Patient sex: M
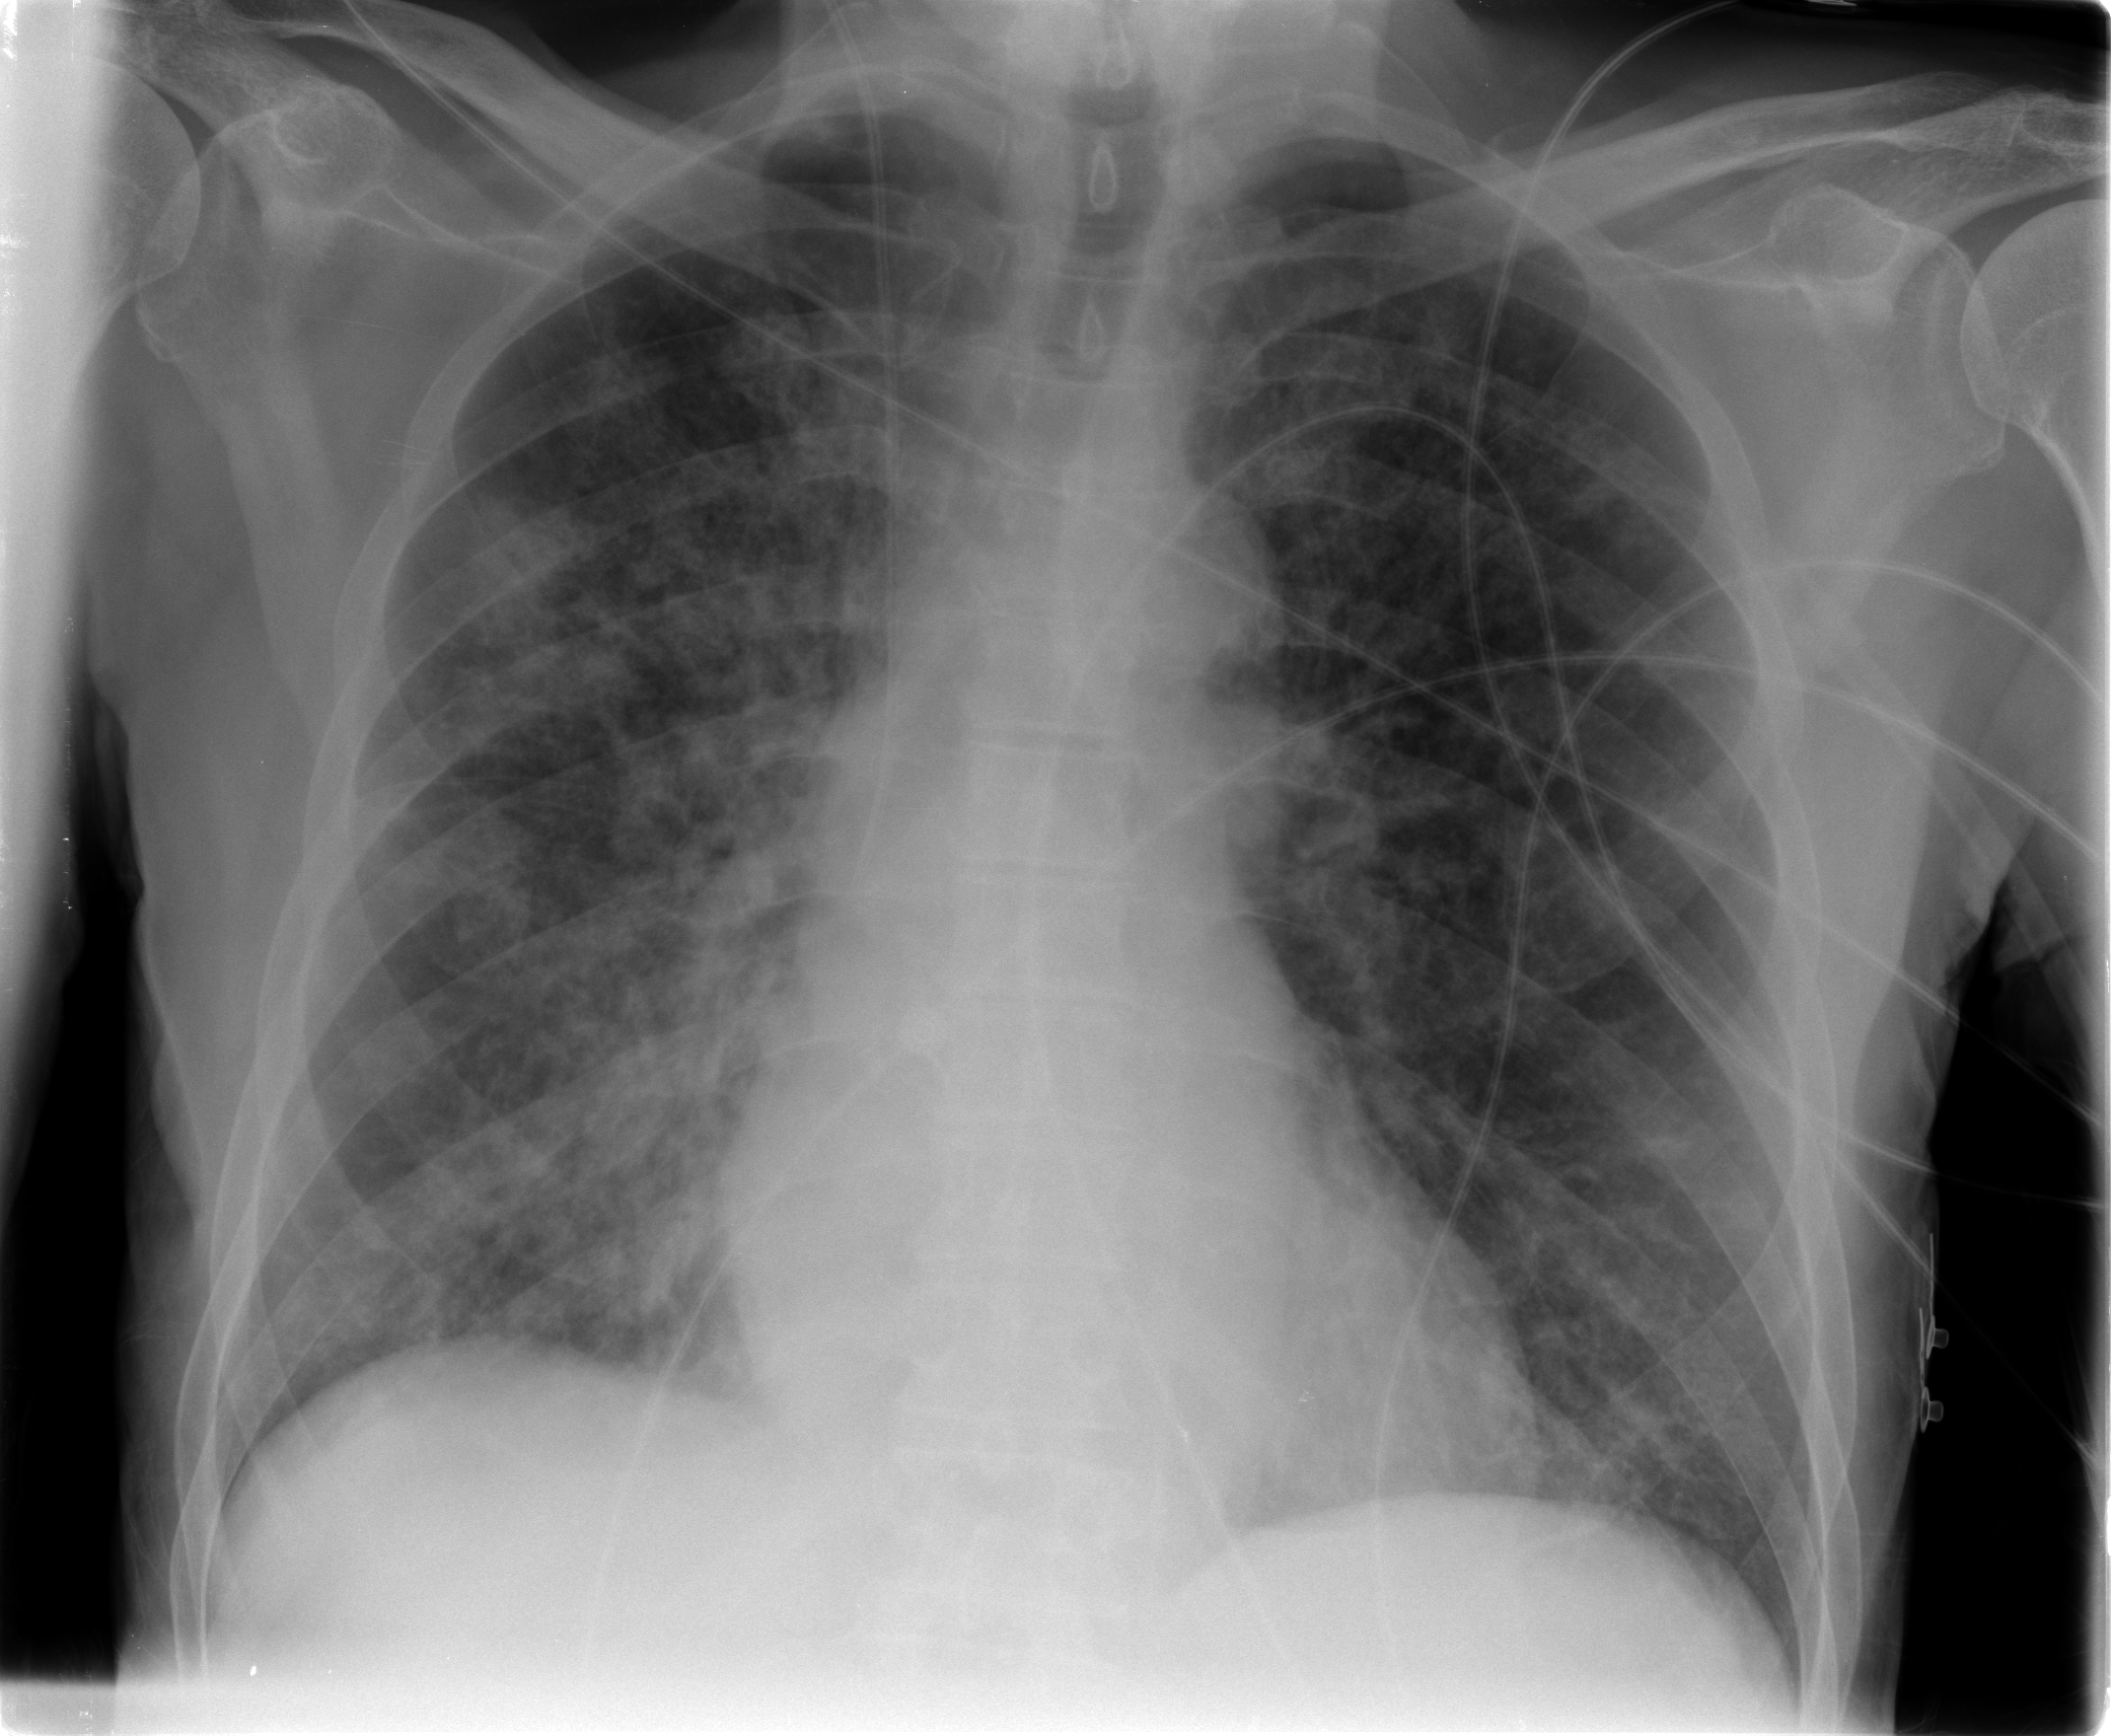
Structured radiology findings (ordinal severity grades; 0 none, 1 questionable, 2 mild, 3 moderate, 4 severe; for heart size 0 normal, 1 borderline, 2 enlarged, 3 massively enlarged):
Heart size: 0
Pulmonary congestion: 0
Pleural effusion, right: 0
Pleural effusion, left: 0
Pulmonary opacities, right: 3
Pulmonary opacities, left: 2
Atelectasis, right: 2
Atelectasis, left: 0